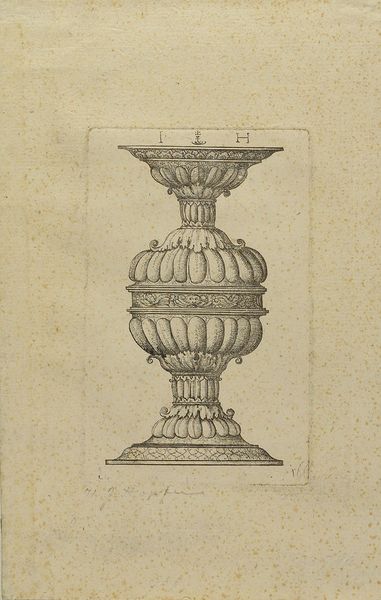
Titel: Gefäßentwurf
Künstler: Hieronymus Hopfer
Standort: Hamburg
Institution: Museum für Kunst und Gewerbe Hamburg
Schlagwörter: renaissance, krug, vase, papier, grafik, graphik, fotografie, photographie, becher, druckgraphik, druckgrafik, radierung, kunstgewerbe, pokal, goldschmiedekunst, kunsthandwerk, gerippt, reproduktionen, it, th, industriedesign, ih, druckerzeugnisse, gefäß, behälter, ornamentstich, vorlageblätter, doppelpokal, martin engelbrecht, ith